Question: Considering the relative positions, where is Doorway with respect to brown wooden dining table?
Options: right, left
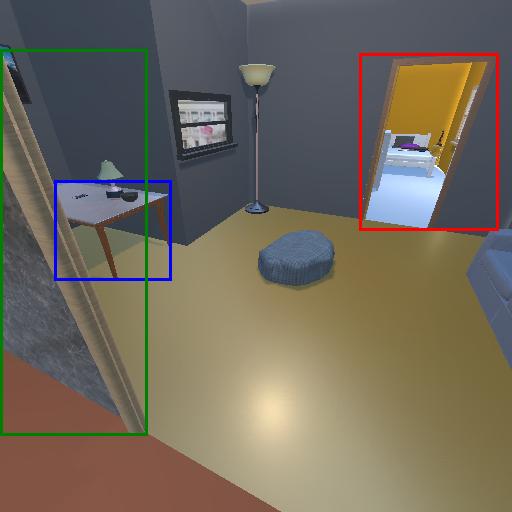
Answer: right